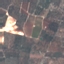
Label: PermanentCrop